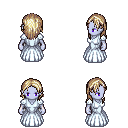
a pixel art fantasy rpg character, female body template, dark elf, purple skin, underdress, white pants, white blonde long hairstyle, black shoes, four views (front, back, left, right), 2x2 character sprite sheet, small pixel art, hard edges, no anti-aliasing